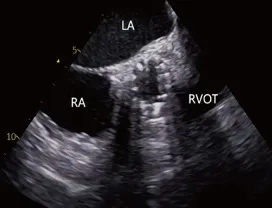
Trans-esophageal echocardiography in TAVR procedure. Postoperative echocardiography showed no significant aortic regurgitation after TAVR. LA, left atrium; RA, right atrium; LV, left ventricle; RVOT, right ventricular outflow tract; AO, aorta.
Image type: radiology (ultrasound)